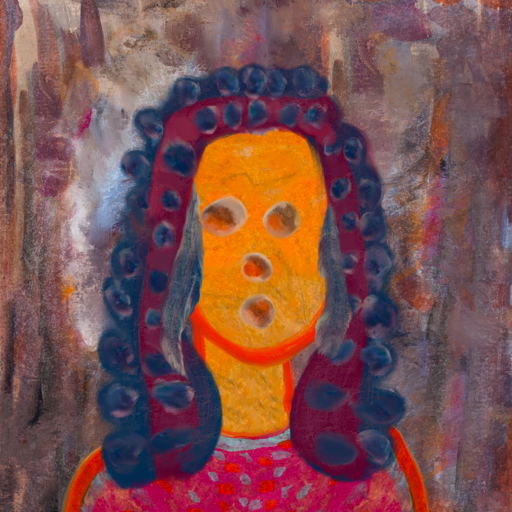
Background: Hypocrite, Head And Neck Front: Sisters, Face Front: Rupkatha, Bust: Sisters, Hair Front: Hill_Girl, Head Accessory: Blank, Second Necklace: Blank, Necklace: Blank, Baby: Blank